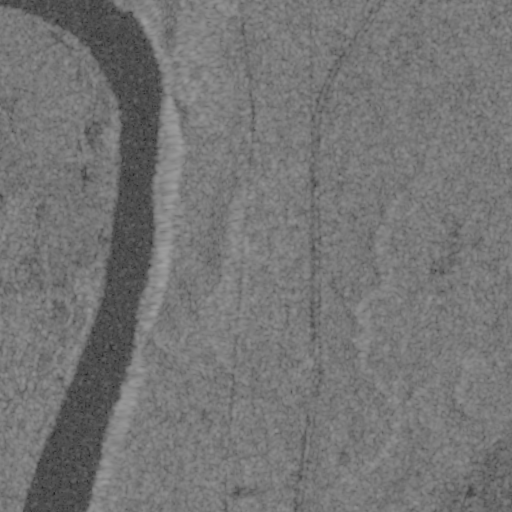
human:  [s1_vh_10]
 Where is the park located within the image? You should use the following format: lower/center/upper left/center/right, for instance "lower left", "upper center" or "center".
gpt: The park is located in the lower left of the image.
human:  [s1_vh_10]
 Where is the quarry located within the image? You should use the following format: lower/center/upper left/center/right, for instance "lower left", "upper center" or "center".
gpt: The quarry is located in the lower right of the image.
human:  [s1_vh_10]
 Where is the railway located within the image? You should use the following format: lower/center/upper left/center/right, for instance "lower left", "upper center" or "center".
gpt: The railway is located in the left of the image.
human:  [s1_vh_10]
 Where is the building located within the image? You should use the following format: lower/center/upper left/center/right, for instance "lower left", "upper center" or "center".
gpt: There is no building in the image.

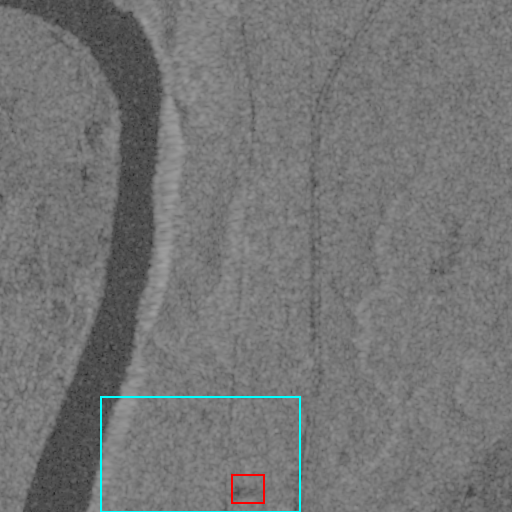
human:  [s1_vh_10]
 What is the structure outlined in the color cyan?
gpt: The structure outlined in cyan is a park.
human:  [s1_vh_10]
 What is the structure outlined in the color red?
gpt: The structure outlined in red is a quarry.
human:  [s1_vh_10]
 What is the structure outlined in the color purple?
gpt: There is no purple outline.